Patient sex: M
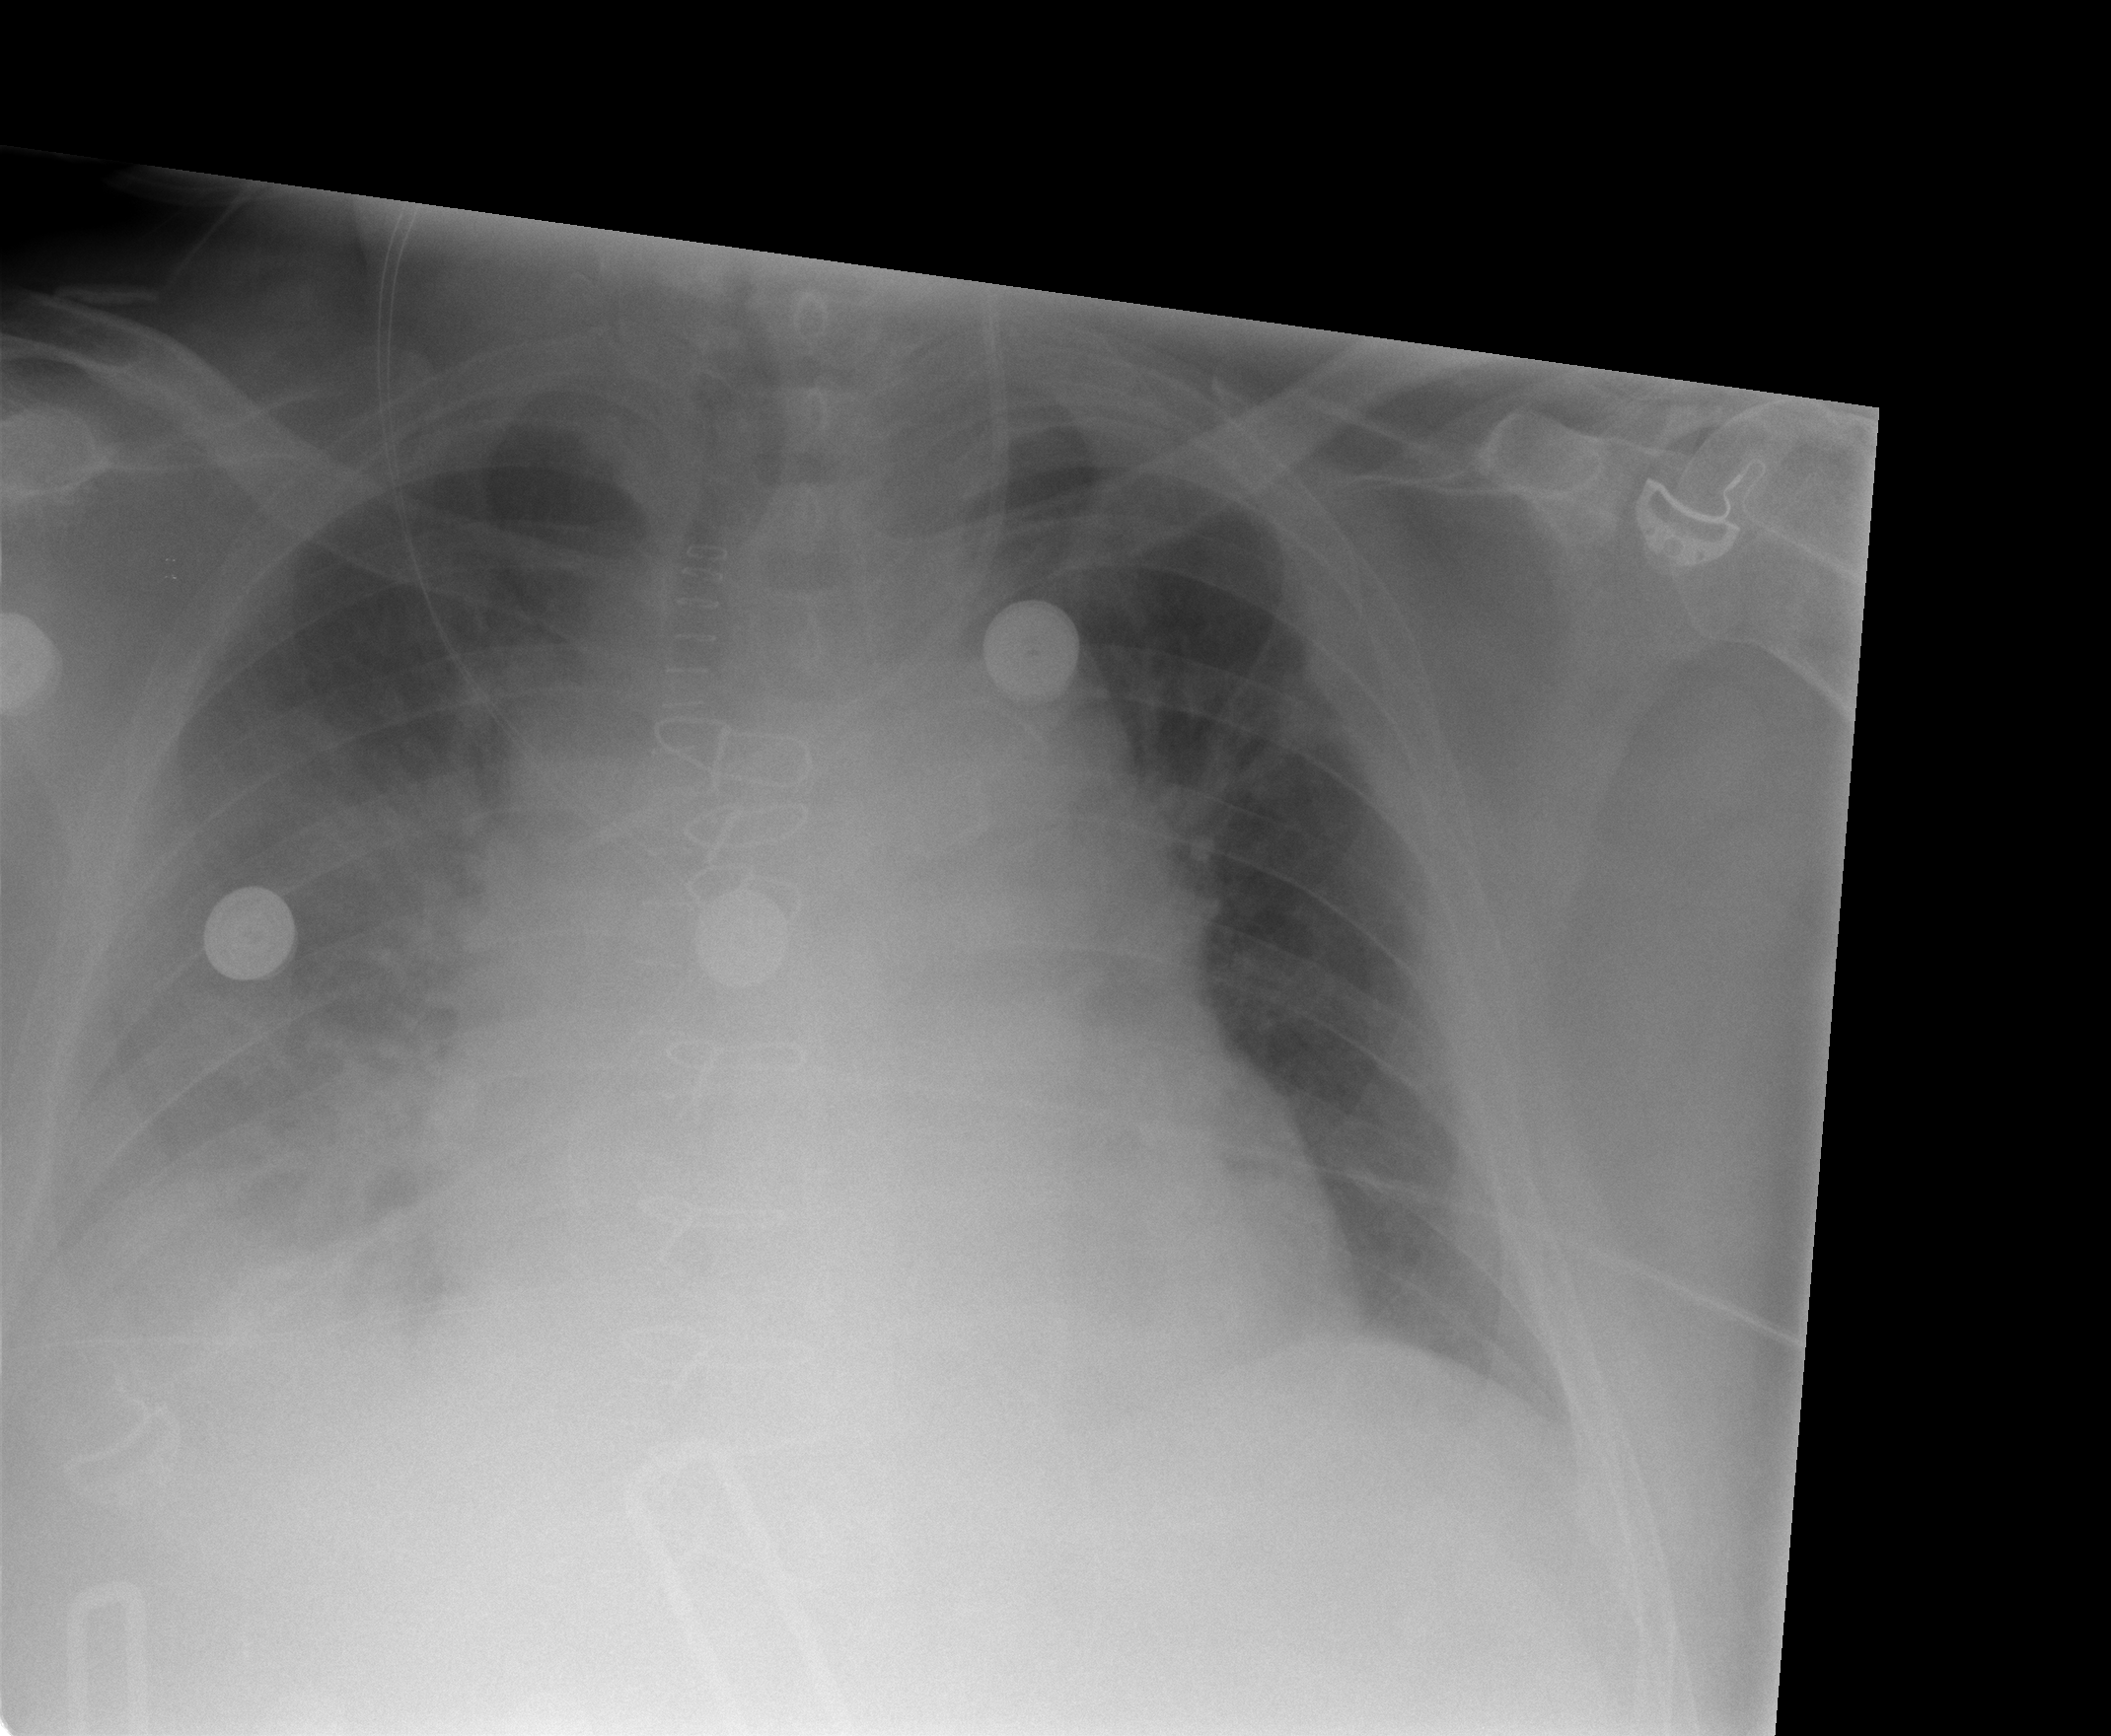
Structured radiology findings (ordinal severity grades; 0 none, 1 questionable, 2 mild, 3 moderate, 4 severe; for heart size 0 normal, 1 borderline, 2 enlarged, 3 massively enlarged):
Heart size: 2
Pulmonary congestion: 2
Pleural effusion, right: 3
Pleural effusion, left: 0
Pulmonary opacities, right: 1
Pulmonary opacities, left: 0
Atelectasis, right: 2
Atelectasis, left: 1